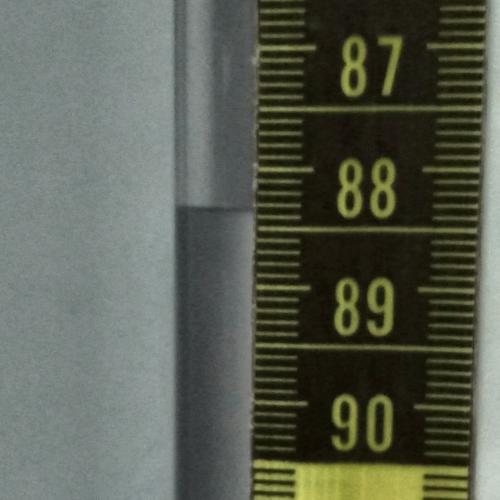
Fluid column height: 88.4 cm